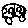
Label: car